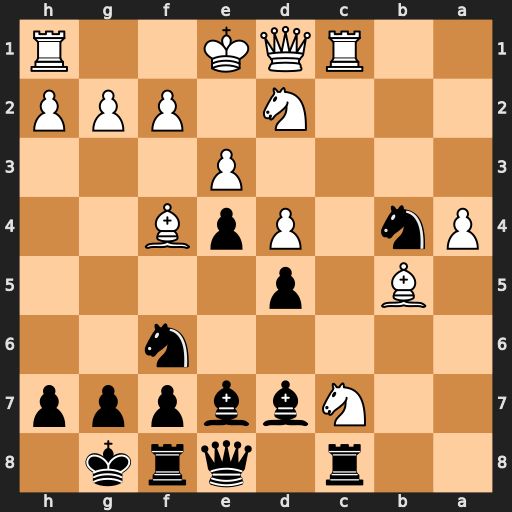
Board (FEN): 2r1qrk1/2Nbbppp/5n2/1B1p4/Pn1PpB2/4P3/3N1PPP/2RQK2R
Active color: b
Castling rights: K
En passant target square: -
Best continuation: Rxc7 Rxc7 Bxb5 axb5 Qxb5